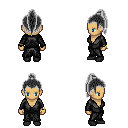
a pixel art fantasy rpg character, female body template, human, tanned skin, gray robe, red pants, gray long topknot hairstyle, bracelets, black shoes, four views (front, back, left, right), 2x2 character sprite sheet, small pixel art, hard edges, no anti-aliasing